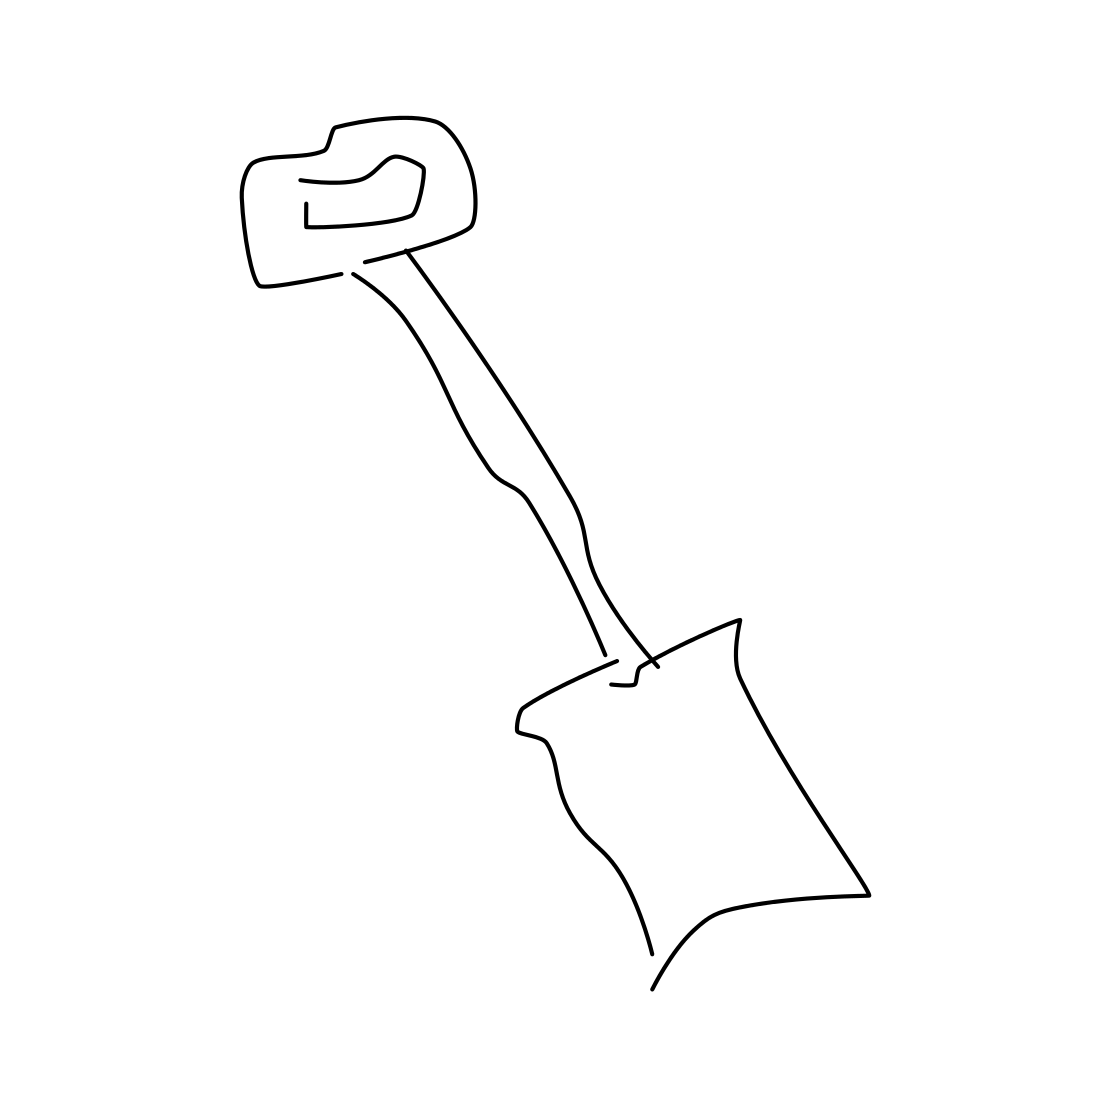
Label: shovel